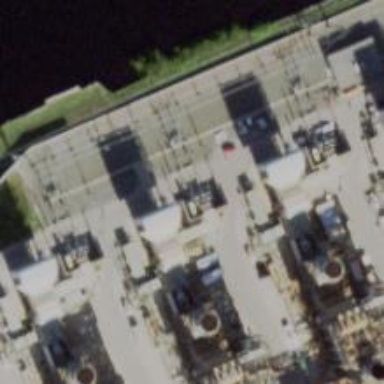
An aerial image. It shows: Gas turbine generator powered by gas.